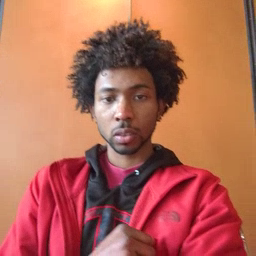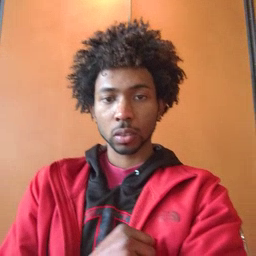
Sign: balloon